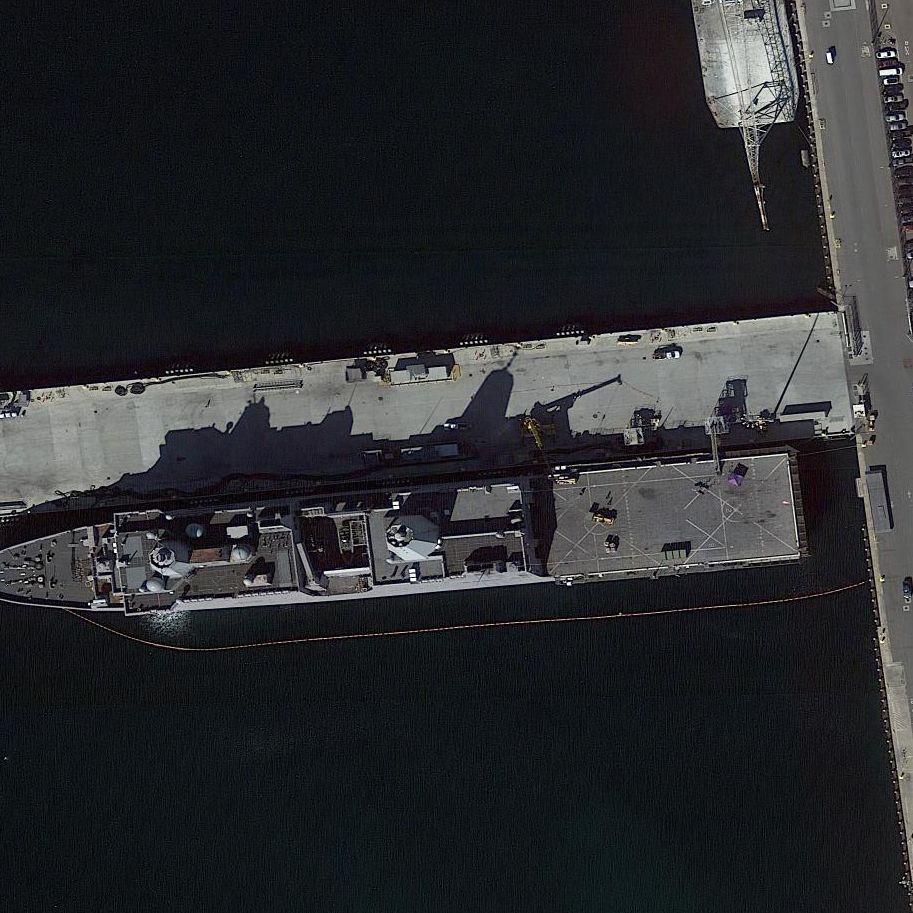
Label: San_Antonio-class_transport_dock